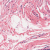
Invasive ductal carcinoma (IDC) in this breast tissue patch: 0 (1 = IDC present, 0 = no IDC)